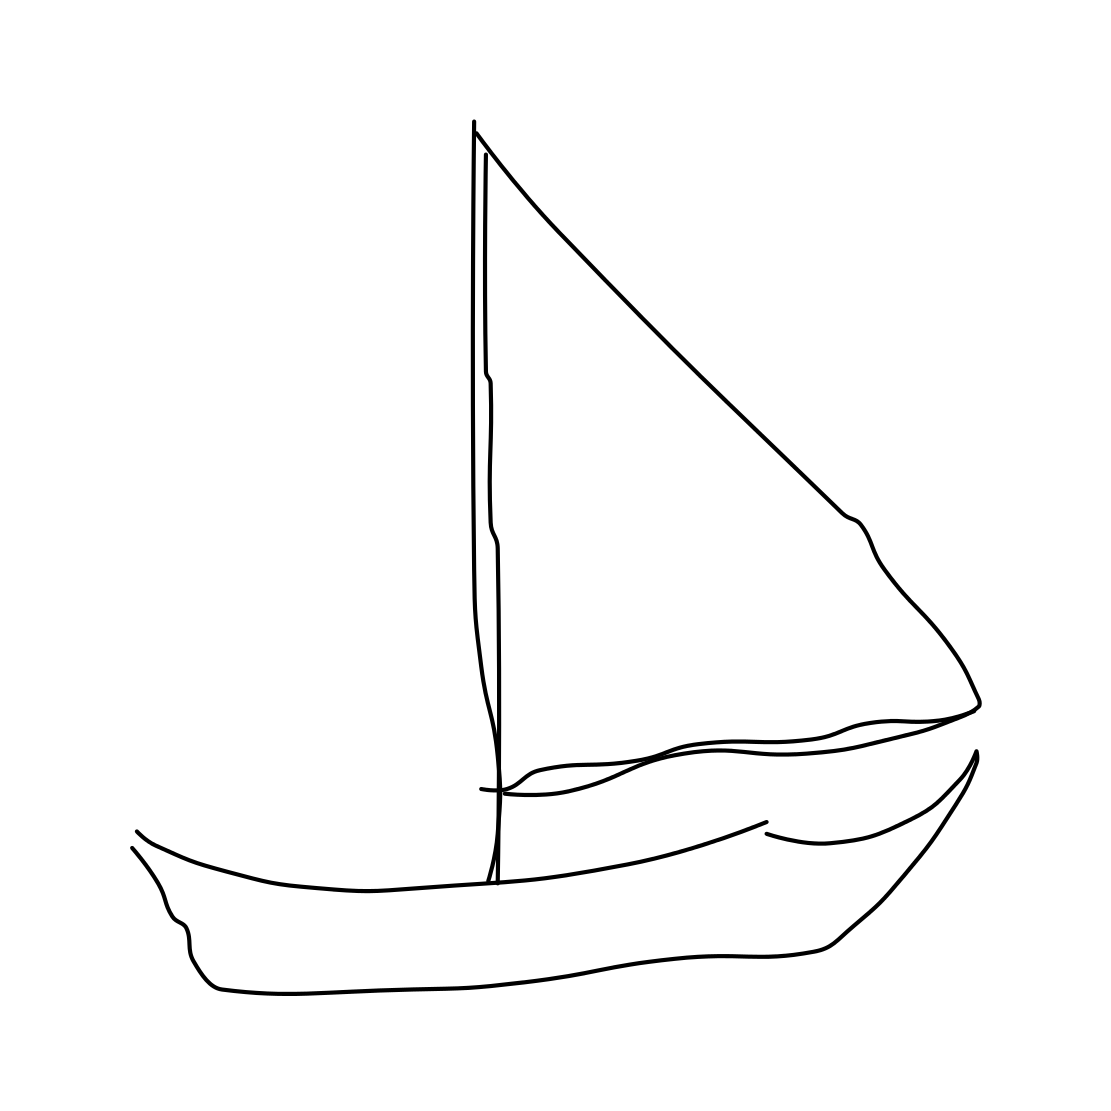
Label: sailboat